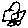
Label: car